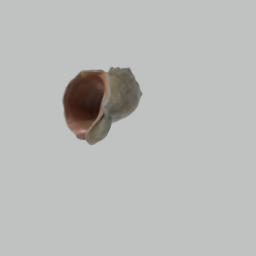
Label: animals